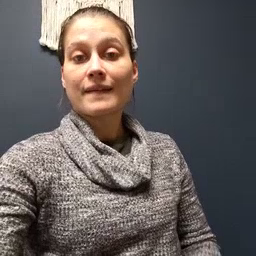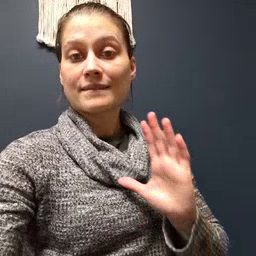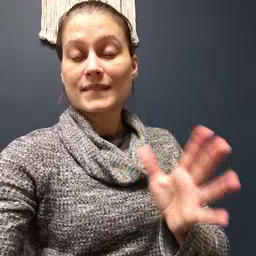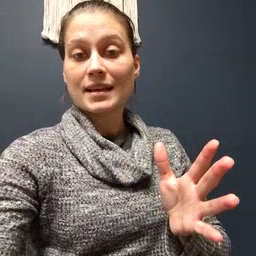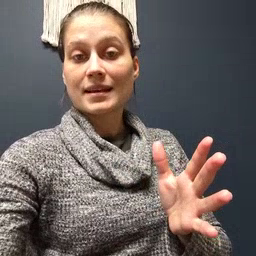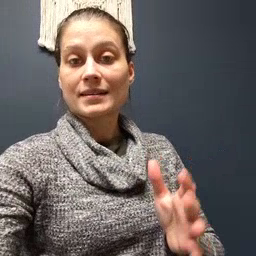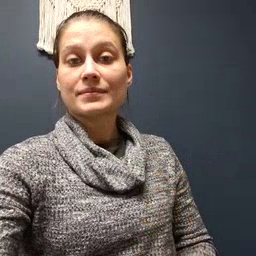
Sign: fine